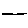
Label: line